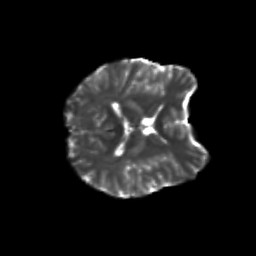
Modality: T2w
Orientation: axial
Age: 19
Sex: male
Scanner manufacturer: siemens
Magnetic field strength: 3 T
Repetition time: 3.5 s
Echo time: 0.113 s